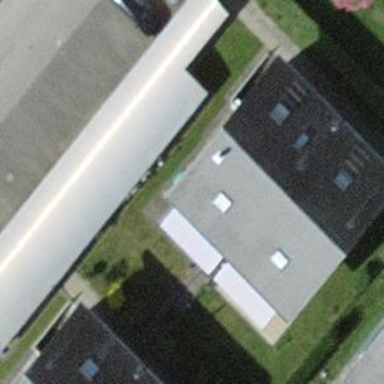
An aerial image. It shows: Terrace building with gabled roof.